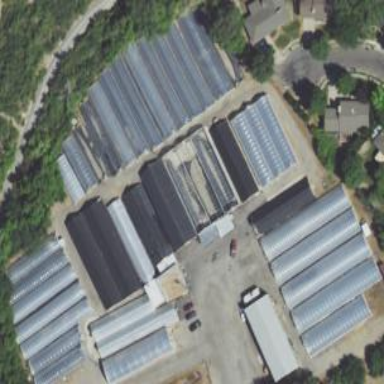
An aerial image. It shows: Greenhouse used for horticulture.